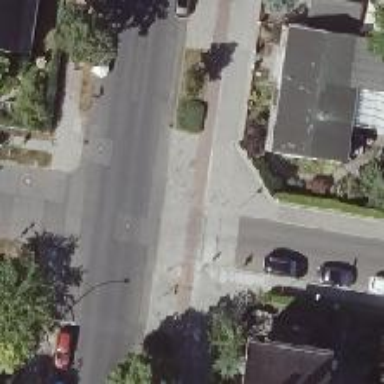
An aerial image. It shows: Residential road with sidewalks on both sides.